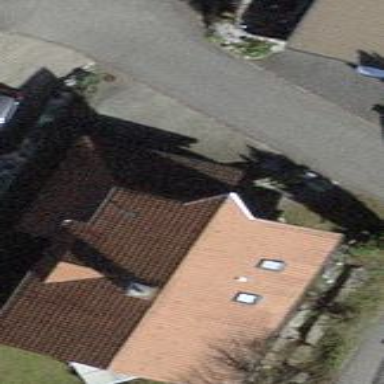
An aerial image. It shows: Building with tiled roof.